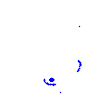
Particle: electron